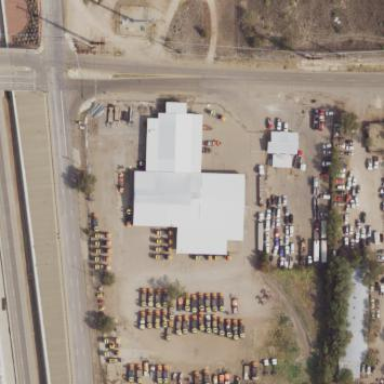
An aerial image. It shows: Building that houses car repair shop.